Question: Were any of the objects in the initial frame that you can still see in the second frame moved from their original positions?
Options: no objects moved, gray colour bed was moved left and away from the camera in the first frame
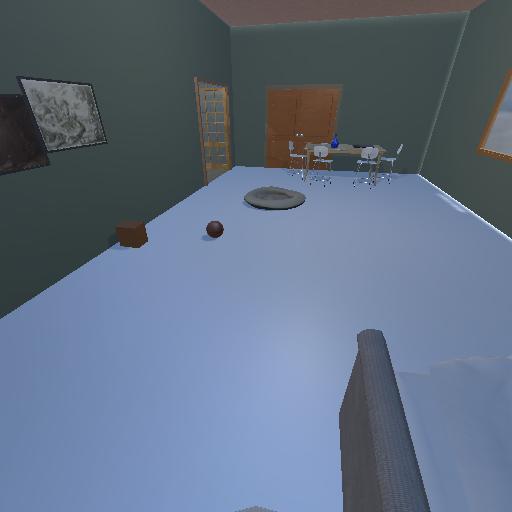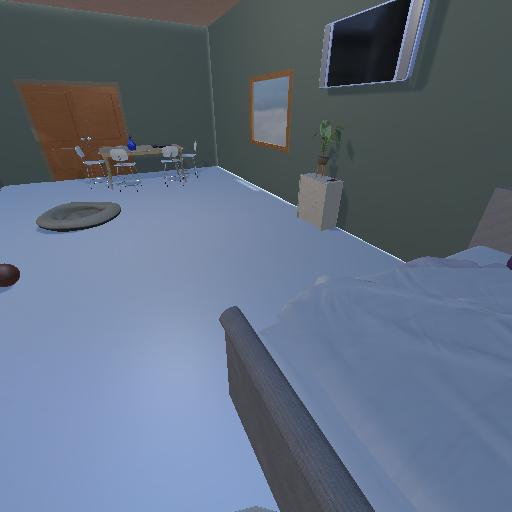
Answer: no objects moved